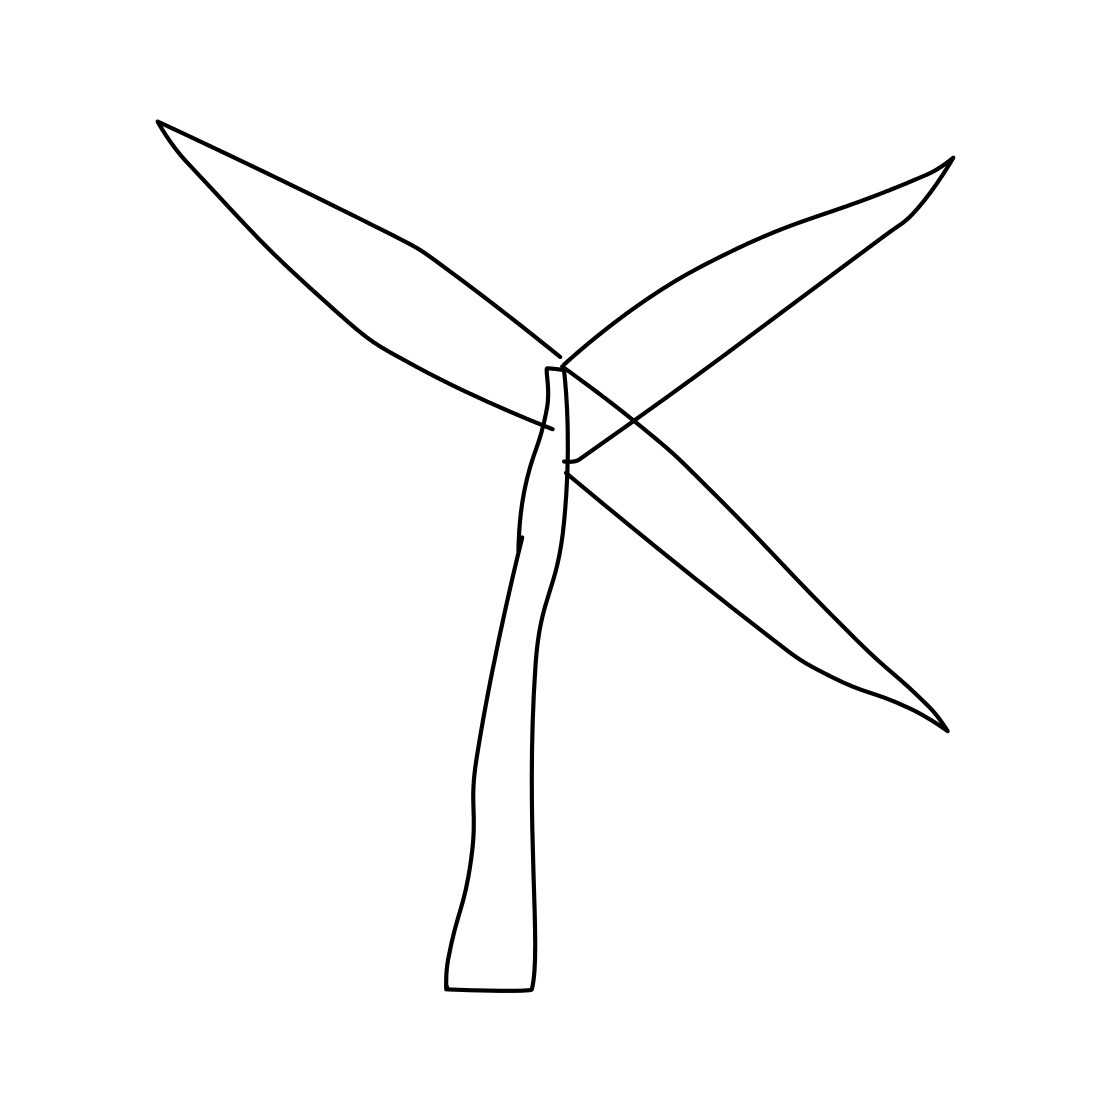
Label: windmill